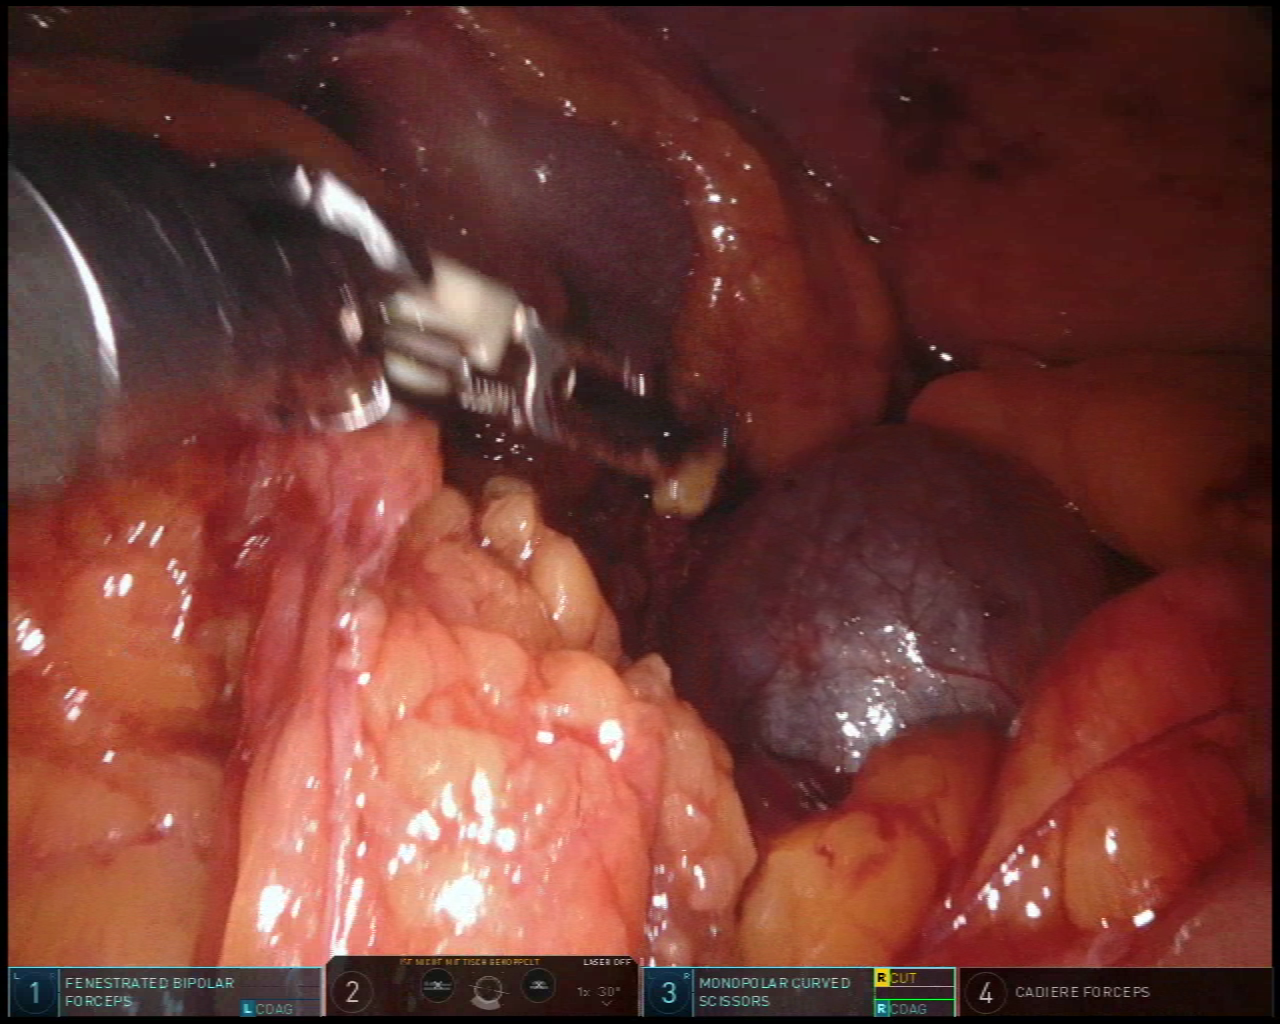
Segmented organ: spleen
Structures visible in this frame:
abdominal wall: yes
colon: no
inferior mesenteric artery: no
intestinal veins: no
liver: no
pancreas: no
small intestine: no
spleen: yes
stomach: no
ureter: no
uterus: no
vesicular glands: no